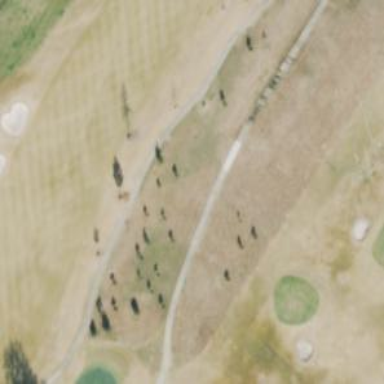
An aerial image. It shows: Golf cartpath that is also road path.